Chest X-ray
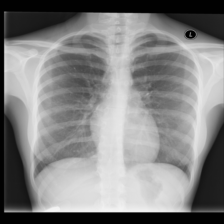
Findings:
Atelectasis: negative
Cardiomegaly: negative
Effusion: negative
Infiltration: negative
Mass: negative
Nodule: negative
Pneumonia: negative
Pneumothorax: negative
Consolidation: negative
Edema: negative
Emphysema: negative
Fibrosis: negative
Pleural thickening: negative
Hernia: negative